Question: I can't pass over parameters to wcf web service. My web method:
> '''
[OperationContract]
[WebInvoke(Method = "POST",
ResponseFormat = WebMessageFormat.Json,
UriTemplate = "playersJson2")]
List<Person> GetPlayers(string name1, string name2);
'''
When I make http post request, I got 200 OK response with correct json form but web service seems to fail to get paramters (name1, name2). Wireshark shows following:

Do you see anything wrong?
Update: Not sure it matters but my service is using "webHttpBinding" and post request is coming from Android.
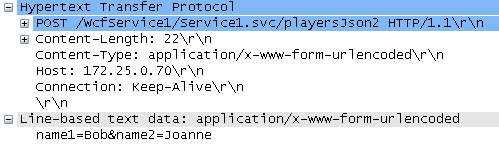
Answer: WCF doesn't support forms/encoded data out-of-the box. The other answers mentioned some alternatives (receive the input as a Stream, change the request to JSON). Another alternative, which doesn't force you to change the request or the operation is to use a custom formatter which understands form-urlencoded requests. The code below shows one which does that.
'''
public class MyWebHttpBehavior : WebHttpBehavior
{
protected override IDispatchMessageFormatter GetRequestDispatchFormatter(OperationDescription operationDescription, ServiceEndpoint endpoint)
{
bool isRequestWrapped = this.IsRequestWrapped(operationDescription.Behaviors.Find<WebInvokeAttribute>());
IDispatchMessageFormatter originalFormatter = base.GetRequestDispatchFormatter(operationDescription, endpoint);
if (isRequestWrapped)
{
return new MyFormUrlEncodedAwareFormatter(
operationDescription,
originalFormatter,
this.GetQueryStringConverter(operationDescription));
}
else
{
return originalFormatter;
}
}
private bool IsRequestWrapped(WebInvokeAttribute wia)
{
WebMessageBodyStyle bodyStyle;
if (wia.IsBodyStyleSetExplicitly)
{
bodyStyle = wia.BodyStyle;
}
else
{
bodyStyle = this.DefaultBodyStyle;
}
return bodyStyle == WebMessageBodyStyle.Wrapped || bodyStyle == WebMessageBodyStyle.WrappedRequest;
}
class MyFormUrlEncodedAwareFormatter : IDispatchMessageFormatter
{
const string FormUrlEncodedContentType = "application/x-www-form-urlencoded";
OperationDescription operation;
IDispatchMessageFormatter originalFormatter;
QueryStringConverter queryStringConverter;
public MyFormUrlEncodedAwareFormatter(OperationDescription operation, IDispatchMessageFormatter originalFormatter, QueryStringConverter queryStringConverter)
{
this.operation = operation;
this.originalFormatter = originalFormatter;
this.queryStringConverter = queryStringConverter;
}
public void DeserializeRequest(Message message, object[] parameters)
{
if (IsFormUrlEncodedMessage(message))
{
XmlDictionaryReader bodyReader = message.GetReaderAtBodyContents();
bodyReader.ReadStartElement("Binary");
byte[] bodyBytes = bodyReader.ReadContentAsBase64();
string body = Encoding.UTF8.GetString(bodyBytes);
NameValueCollection pairs = HttpUtility.ParseQueryString(body);
Dictionary<string, string> values = new Dictionary<string, string>();
foreach (var key in pairs.AllKeys)
{
values.Add(key, pairs[key]);
}
foreach (var part in this.operation.Messages[0].Body.Parts)
{
if (values.ContainsKey(part.Name))
{
string value = values[part.Name];
parameters[part.Index] = this.queryStringConverter.ConvertStringToValue(value, part.Type);
}
else
{
parameters[part.Index] = GetDefaultValue(part.Type);
}
}
}
else
{
this.originalFormatter.DeserializeRequest(message, parameters);
}
}
public Message SerializeReply(MessageVersion messageVersion, object[] parameters, object result)
{
throw new NotSupportedException("This is a request-only formatter");
}
private static bool IsFormUrlEncodedMessage(Message message)
{
object prop;
if (message.Properties.TryGetValue(WebBodyFormatMessageProperty.Name, out prop))
{
if (((WebBodyFormatMessageProperty)prop).Format == WebContentFormat.Raw)
{
if (message.Properties.TryGetValue(HttpRequestMessageProperty.Name, out prop))
{
if (((HttpRequestMessageProperty)prop).Headers[HttpRequestHeader.ContentType].StartsWith(FormUrlEncodedContentType))
{
return true;
}
}
}
}
return false;
}
private static object GetDefaultValue(Type type)
{
if (type.IsValueType)
{
return Activator.CreateInstance(type);
}
else
{
return null;
}
}
}
}
[ServiceContract]
public class Service
{
[WebInvoke(BodyStyle = WebMessageBodyStyle.WrappedRequest)]
public string Concat(string text1, string text2)
{
return text1 + text2;
}
[WebInvoke(BodyStyle = WebMessageBodyStyle.WrappedRequest)]
public int Add(int x, int y)
{
return x + y;
}
}
class Program
{
public static void SendRequest(string uri, string method, string contentType, string body)
{
HttpWebRequest req = (HttpWebRequest)HttpWebRequest.Create(uri);
req.Method = method;
if (!String.IsNullOrEmpty(contentType))
{
req.ContentType = contentType;
}
if (body != null)
{
byte[] bodyBytes = Encoding.UTF8.GetBytes(body);
req.GetRequestStream().Write(bodyBytes, 0, bodyBytes.Length);
req.GetRequestStream().Close();
}
HttpWebResponse resp;
try
{
resp = (HttpWebResponse)req.GetResponse();
}
catch (WebException e)
{
resp = (HttpWebResponse)e.Response;
}
Console.WriteLine("HTTP/{0} {1} {2}", resp.ProtocolVersion, (int)resp.StatusCode, resp.StatusDescription);
foreach (string headerName in resp.Headers.AllKeys)
{
Console.WriteLine("{0}: {1}", headerName, resp.Headers[headerName]);
}
Console.WriteLine();
Console.WriteLine(new StreamReader(resp.GetResponseStream()).ReadToEnd());
Console.WriteLine();
Console.WriteLine(" *-*-*-*-*-*-*-*-*-*-*-*-*-*-*-*-*-*-* ");
Console.WriteLine();
}
static void Main(string[] args)
{
string baseAddress = "http://" + Environment.MachineName + ":8000/Service";
ServiceHost host = new ServiceHost(typeof(Service), new Uri(baseAddress));
host.AddServiceEndpoint(typeof(Service), new WebHttpBinding(), "").Behaviors.Add(new MyWebHttpBehavior());
host.Open();
Console.WriteLine("Host opened");
SendRequest(baseAddress + "/Add", "POST", "application/json", "{"x":22,"y":33}");
SendRequest(baseAddress + "/Add", "POST", "application/x-www-form-urlencoded", "x=22&y=33");
SendRequest(baseAddress + "/Add", "POST", "application/json", "{"x":22,"z":33}");
SendRequest(baseAddress + "/Add", "POST", "application/x-www-form-urlencoded", "x=22&z=33");
SendRequest(baseAddress + "/Concat", "POST", "application/json", "{"text1":"hello","text2":" world"}");
SendRequest(baseAddress + "/Concat", "POST", "application/x-www-form-urlencoded", "text1=hello&text2=%20world");
SendRequest(baseAddress + "/Concat", "POST", "application/json", "{"text1":"hello","text9":" world"}");
SendRequest(baseAddress + "/Concat", "POST", "application/x-www-form-urlencoded", "text1=hello&text9=%20world");
}
}
'''